Question: I am trying to make a table using uitableview on iOS 7 and 8 .
The table is like the image below

I've tried doing it using uitableviewCell but the labels didn't adjusted well in iphone and iPad .. plus the auto layout was pain to handle.
My question is.. Is there anyway that I can do this even with uicollectionView.. and how in details please.
Any help will be appreciated
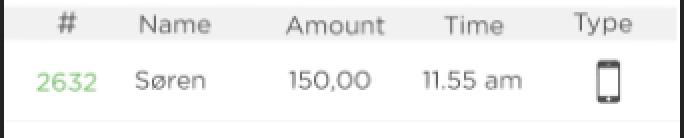
Answer: like an example. Obvisously there are many things you must configure, but I think is good start point:
.h file:
'''
#import <UIKit/UIKit.h>
@interface OKCustomFiveLabelsTableViewCell : UITableViewCell
// Here is the place to send through the tableViewDelegate all info about the cell.
@property (nonatomic, strong) NSDictionary *dictInfo;
@end
'''
.m file
'''
#import "OKCustomFiveLabelsTableViewCell.h"
#define FIRST_LABEL_PERCENT 0.15
#define SECOND_LABEL_PERCENT 0.3
#define THIRD_LABEL_PERCENT 0.2
#define FOURTH_LABEL_PERCENT 0.2
#define FIFTH_LABEL_PERCENT 0.15
//the sum of this five must be 1
@interface OKCustomFiveLabelsTableViewCell ()
@property (nonatomic, strong) UILabel *firstLabel;
@property (nonatomic, strong) UILabel *secondLabel;
@property (nonatomic, strong) UILabel *thirdLabel;
@property (nonatomic, strong) UILabel *fourthLabel;
@property (nonatomic, strong) UILabel *fifthLabel;
@end
@implementation OKCustomFiveLabelsTableViewCell
- (id)initWithStyle:(UITableViewCellStyle)style reuseIdentifier:(NSString *)reuseIdentifier
{
self = [super initWithStyle:style reuseIdentifier:reuseIdentifier];
if (self) {
CGFloat width = [UIScreen mainScreen].bounds.size.width;
self.firstLabel = [[UILabel alloc] initWithFrame:CGRectMake(0, 5, width *FIRST_LABEL_PERCENT, 25)];
//Configure here your label
// It's good idea Use: NSTextAlignamentCenter
[self.contentView addSubview:self.firstLabel];
self.secondLabel= [[UILabel alloc] initWithFrame:CGRectMake(width *FIRST_LABEL_PERCENT, 5, width *SECOND_LABEL_PERCENT, 25)];
//Configure here your label
[self.contentView addSubview:self.secondLabel];
self.thirdLabel= [[UILabel alloc] initWithFrame:CGRectMake(width *(FIRST_LABEL_PERCENT + SECOND_LABEL_PERCENT), 5, width *THIRD_LABEL_PERCENT, 25)];
//Configure here your label
[self.contentView addSubview:self.thirdLabel];
self.fourthLabel= [[UILabel alloc] initWithFrame:CGRectMake(width *(FIRST_LABEL_PERCENT + SECOND_LABEL_PERCENT+THIRD_LABEL_PERCENT), 5, width *FOURTH_LABEL_PERCENT, 25)];
//Configure here your label
[self.contentView addSubview:self.fourthLabel];
self.fifthLabel= [[UILabel alloc] initWithFrame:CGRectMake(width *(FIRST_LABEL_PERCENT + SECOND_LABEL_PERCENT+THIRD_LABEL_PERCENT+FOURTH_LABEL_PERCENT), 5, width *FIFTH_LABEL_PERCENT, 25)];
//Configure here your label
[self.contentView addSubview:self.fifthLabel];
}
return self;
}
-(void)setDictInfo:(NSDictionary *)dictInfo
{
self.fifthLabel.text = [dictInfo valueForKey:@"identyNumber"];
self.secondLabel.text = [dictInfo valueForKey:@"name"];
self.thirdLabel.text = [dictInfo valueForKey:@"amount"];
self.fourthLabel.text = [dictInfo valueForKey:@"time"];
self.fifthLabel.text = [dictInfo valueForKey:@"type"];
_dictInfo = dictInfo;
}
@end
'''
You might need to write the methods to work properly if you want work in portrait and landscape. (rotate). But It's the same code in the rotate methods.